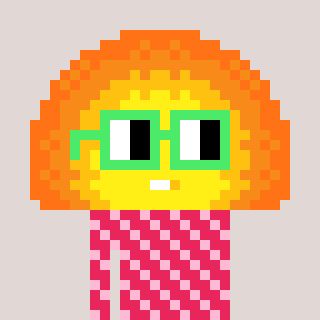
a pixel art character with square light green glasses, a sunset-shaped head and a redpinkish-colored body on a warm background